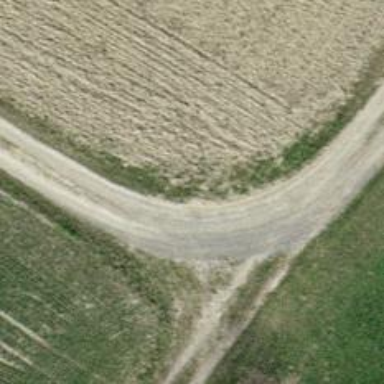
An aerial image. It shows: Track with pebblestone surface. The track type is grade2.